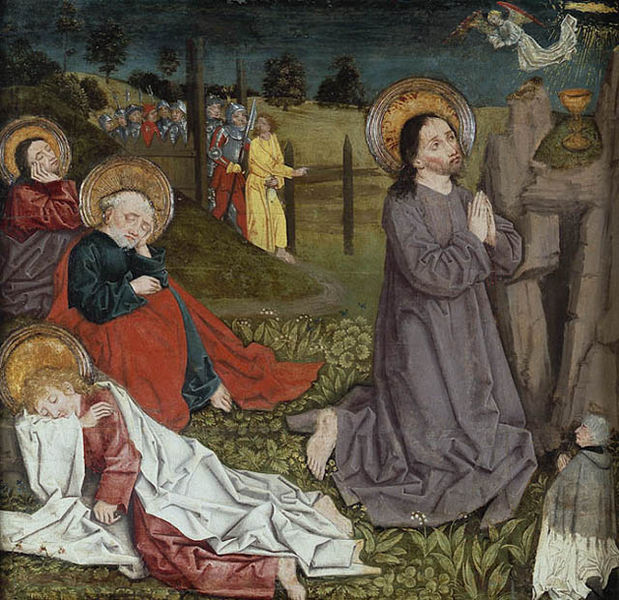
Titel: Christus am Ölberg
Künstler: Meister der Gewandstudien
Standort: Karlsruhe
Institution: Staatliche Kunsthalle Karlsruhe
Schlagwörter: blau, flügel, himmel, landschaft, menschen, sitzen, weiss, rot, malerei, falten, hände, gewand, gold, kelch, mantel, höhle, engel, garten, liegen, schlafen, blue, church, hands, hat, kiss, men, military, people, priest, red, religious, robes, soldaten, soldier, soldiers, sword, white, women, black, dark, dress, figures, gilded, gray, green, grey, old, painting, robe, yellow, homme, flowers, gown, faltenwurf, religion, strahlen, arrest, knien, beten, ritter, römer, kuss, heiligenschein, nimbus, sad, flower, silver, christus, jesus, christlich, angel, angels, heaven, man, rock, rocks, roman, sky, tree, hill, landscape, mountain, nature, orange, water, german, trees, death, armor, costume, feet, helmet, knight, uniform, blaetter, heilige, abendmahl, evening, grass, light, garden, night, path, plants, road, jünger, heilig, fleurs, gilt, anbetung, christ, color, paul, purple, coat, fabric, army, hats, sketch, beard, saint, wachen, fleur, cross, donor, ikone, leaning, wings, fence, drapery, montagne, geist, clothes, leaves, plan, renaissance, rome, prayer, scale, gemaelde, foot, patron, shine, stifter, rain, medieval, heiligenscheine, apostel, ange, god, cup, jew, gowns, outdoors, asleep, cave, sleep, sleeping, judas, apotres, jardin, blumen, money, nimben, ölberg, guard, feld, christian, christis, altar, christianity, saints, hommes, verräter, tan, chrétien, bible, kneeling, heiliger gral, chevalier, pray, soldat, gott, staff, passion, spiritual, spears, praying, guards, angle, calice, eingeschlafen, altarpiece, ruestung, krieg, knee, middle ages, self-portrait, priere, pretre, apotre, apostle, halo, romans, stifterfigur, moine, aureole, holy, catholic, gethsemane, chalice, divine, kneel, tired, incomplete, wiese, pike, prisoner, baiser, knights, jesus christ, martyrs, beards, goblet, torture, bibel, lance, john, halos, kampf, helm, sleepy, tafel, schlaf, peter, apostles, saint peter, tempera, gabriel, desciples, somber, northern renaissance, haloes, crusade, agony, jude, glaube, gebet, laying, james, followers, religous, gospel, n, persecution, disciples, sleepu, betrayal, judas iscariot, iscariot, agony in the garden, st. john, gaurds, capture, capure, hierarchical scale, langscape, beam, suffer, winds, heiligenschaein, clôture, pupils, deity, pertus, sacrificed, curé, many, helo, verrat, sieste, olives, auferstehung, mount olive, sleeper, robed, tiny, apostole, slower, grail, holy grail, saint paul, sinnai, religions, gesthemene, persecute, abres, service, napping, spätgotisch, late gotic, punziert, kalvarienberg, swort, graal, aoptres, crup, gathsemane, executions, asllep, holty, 술잔, 천사, 중세시대, 성자, 성인, 성배, 잔, sleaping, nymb, engesoladtenö